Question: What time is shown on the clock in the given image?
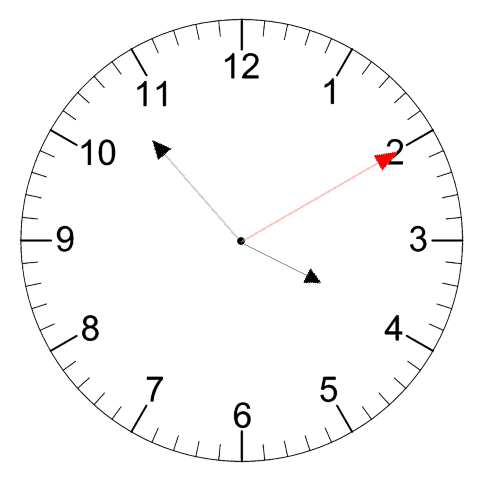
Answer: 03:53:10